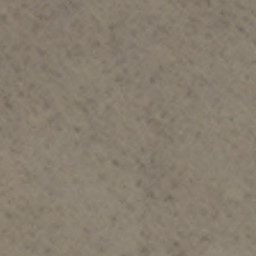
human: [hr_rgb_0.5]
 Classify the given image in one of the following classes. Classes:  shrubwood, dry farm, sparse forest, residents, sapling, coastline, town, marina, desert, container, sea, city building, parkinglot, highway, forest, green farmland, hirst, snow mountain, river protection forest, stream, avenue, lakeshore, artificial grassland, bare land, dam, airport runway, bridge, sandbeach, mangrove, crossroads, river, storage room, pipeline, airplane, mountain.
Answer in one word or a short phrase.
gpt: bare land